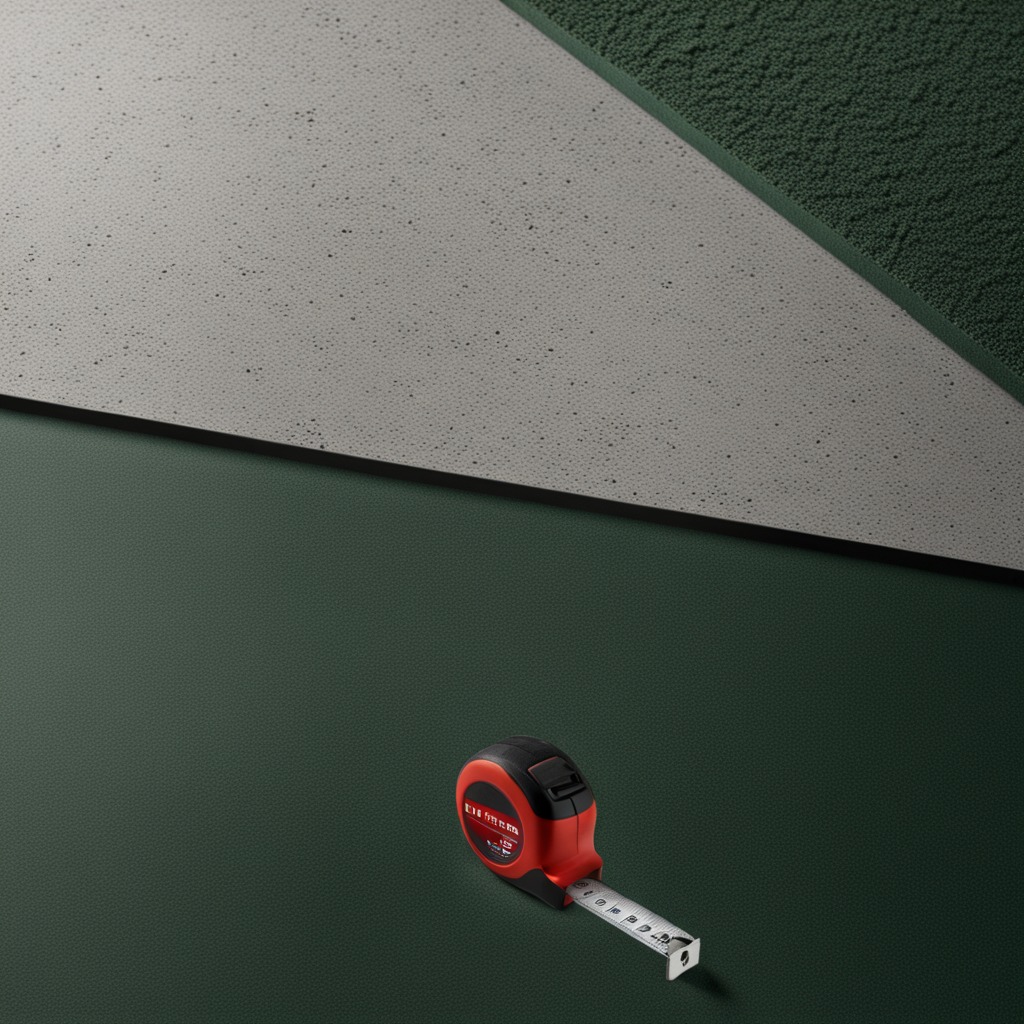
A measuring tape is lying on a clean granite tabletop covered with a green rubber mat inside a workshop under bright overhead lighting crisp shadows high clarity worn but beneath the mat